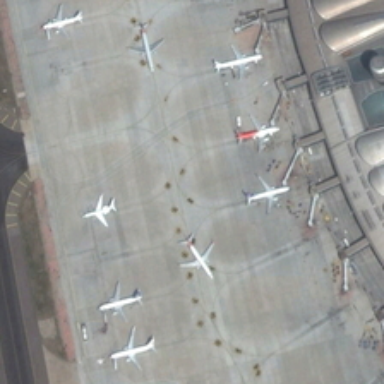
Many planes are parked near terminals .